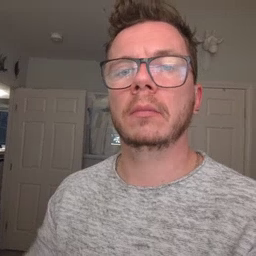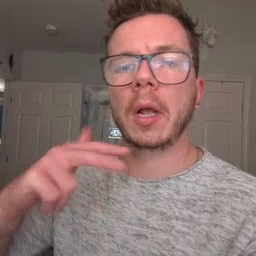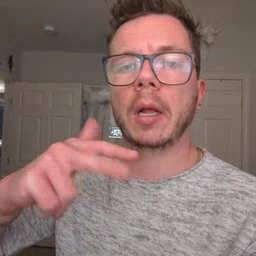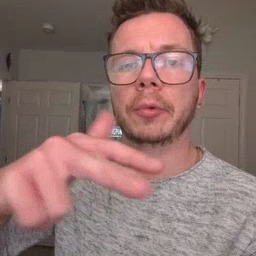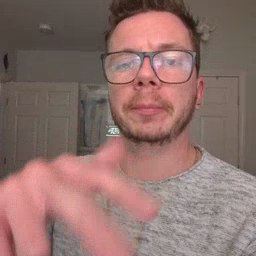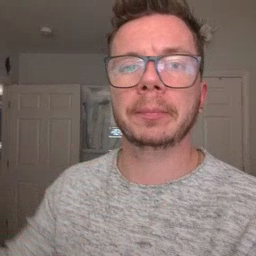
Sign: helicopter